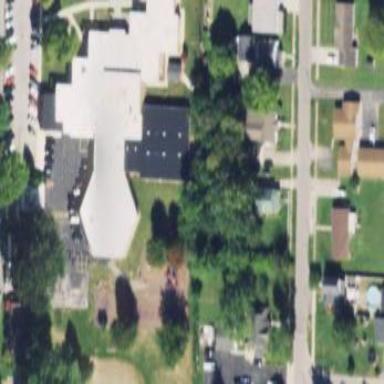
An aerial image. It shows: School building with flat grey roof and red walls.